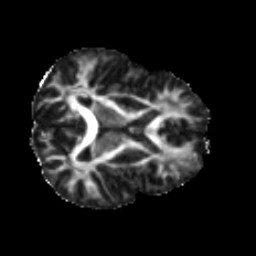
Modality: FA
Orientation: axial
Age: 36
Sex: male
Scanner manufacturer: ge
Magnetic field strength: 3 T
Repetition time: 7.8 s
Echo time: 0.0607 s